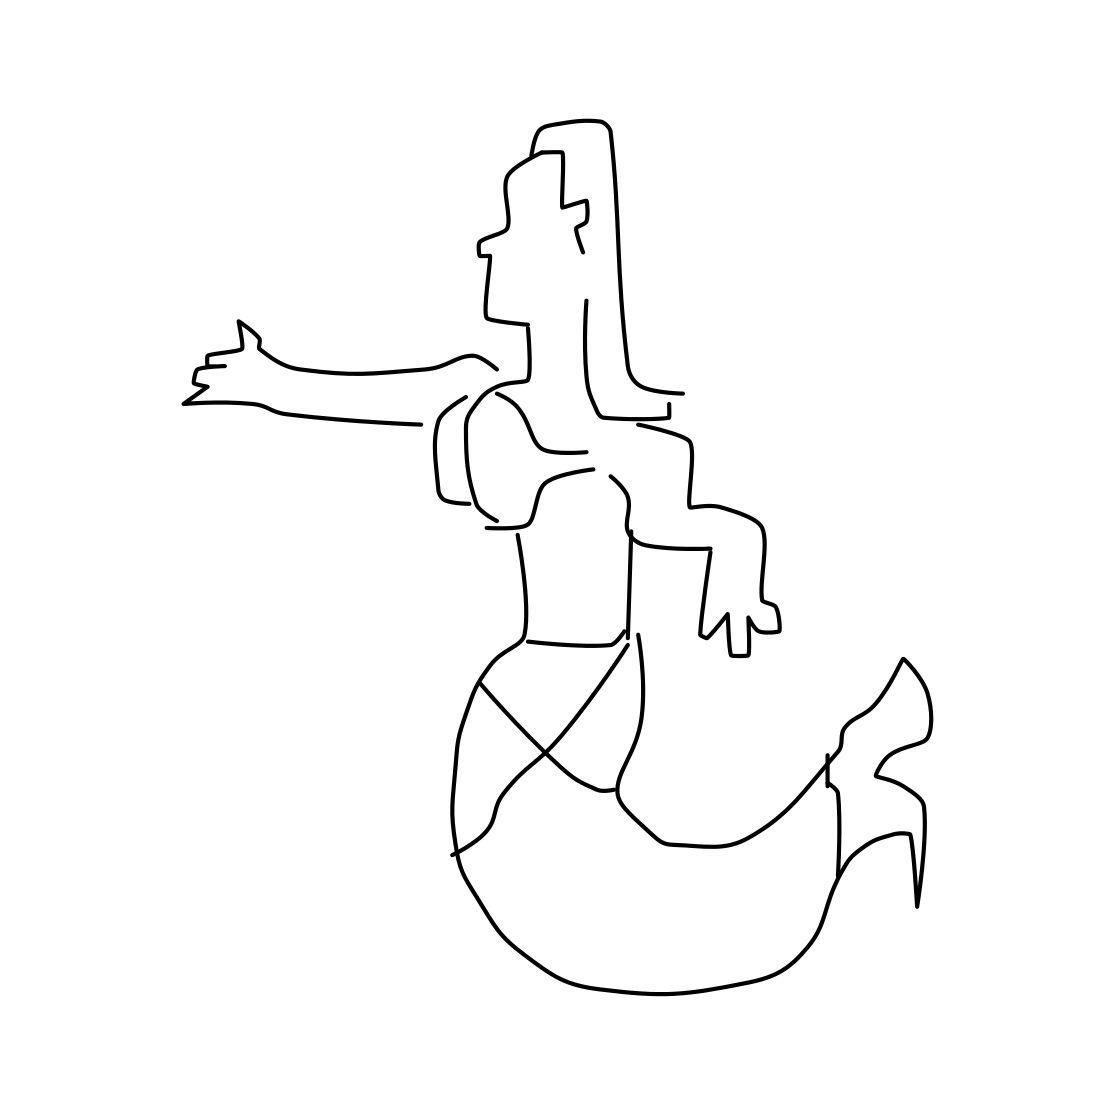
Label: mermaid